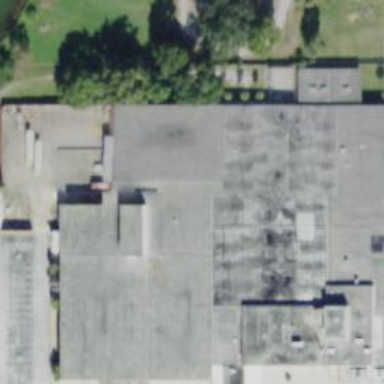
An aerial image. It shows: School.